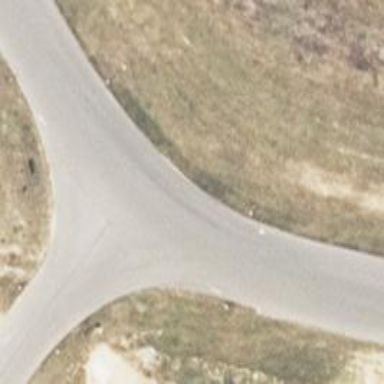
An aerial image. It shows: Asphalt road designated for service vehicles.